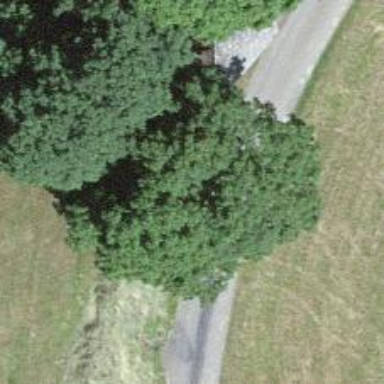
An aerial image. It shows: Beautiful tree in nature.